Question: I have a form with dynamically added fields (varying sizes).
I would like to put a number of form fields in a fieldset, and have the fieldset border just large enough to contain all the fields.
Here is an (ugly) example that shows the issue:
'''
var win = new Ext.Window({
xtype: 'form',
layout: 'form',
height: 200,
width: 500,
title: 'Testing',
items: [{
xtype: 'fieldset',
layout: 'hbox',
autoHeight:true,
autoWidth: false,
title: 'Fieldset',
defaults: {
border: false,
layout: 'form',
labelAlign: 'top',
labelSeparator: ''
},
items: [{
items: new Ext.form.TextField({
fieldLabel: 'Col1',
name: 'col1',
value: 'nothing',
})
}, {
items: new Ext.form.TextField({
fieldLabel: 'Col2',
name: 'col2',
value: 'something'
})
}]
},
new Ext.form.TextField({
fieldLabel: 'Col3',
name: 'col3',
value: 'anything'
})
]
}).show();
'''
This is what it looks like:
Thanks for any suggestions.
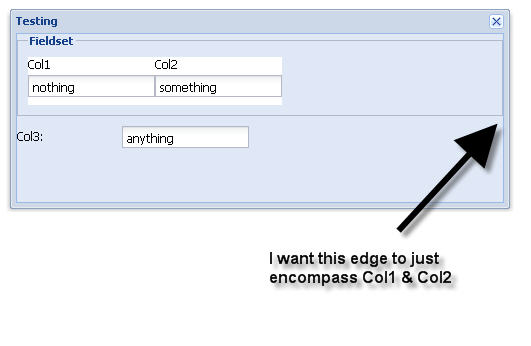
Answer: Ok, works by changing some fieldset properties:
layout to 'table',
autoWidth to true,
adding a cls with 'float:left', (putting this in style doesn't seem to help)
and adding a dummy element to clear the float:
{
xtype: 'component',
style: 'clear:both'
}
It now shows as desired!